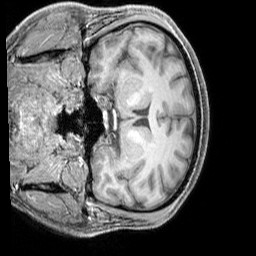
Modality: T1w
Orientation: coronal
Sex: male
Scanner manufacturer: siemens
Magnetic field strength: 3 T
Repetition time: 2.3 s
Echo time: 0.00226 s